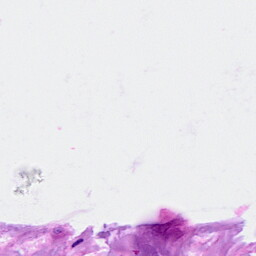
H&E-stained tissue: Breast